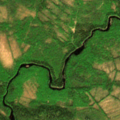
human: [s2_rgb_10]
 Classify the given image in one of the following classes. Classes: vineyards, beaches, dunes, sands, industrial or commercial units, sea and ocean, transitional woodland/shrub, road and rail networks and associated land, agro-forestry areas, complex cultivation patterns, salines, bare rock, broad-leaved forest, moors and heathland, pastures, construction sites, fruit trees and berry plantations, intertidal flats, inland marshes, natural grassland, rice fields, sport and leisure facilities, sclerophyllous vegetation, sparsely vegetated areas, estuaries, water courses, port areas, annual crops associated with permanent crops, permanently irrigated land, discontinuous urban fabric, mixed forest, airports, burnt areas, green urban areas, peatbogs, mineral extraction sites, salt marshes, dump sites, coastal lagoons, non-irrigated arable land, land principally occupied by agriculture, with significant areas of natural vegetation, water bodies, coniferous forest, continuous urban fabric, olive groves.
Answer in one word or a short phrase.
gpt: coniferous forest, mixed forest, transitional woodland/shrub